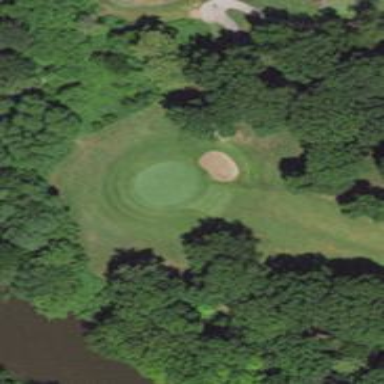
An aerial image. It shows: View of golf hole.